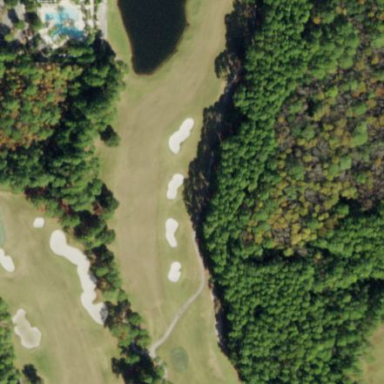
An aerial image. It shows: Scenic golf fairway.